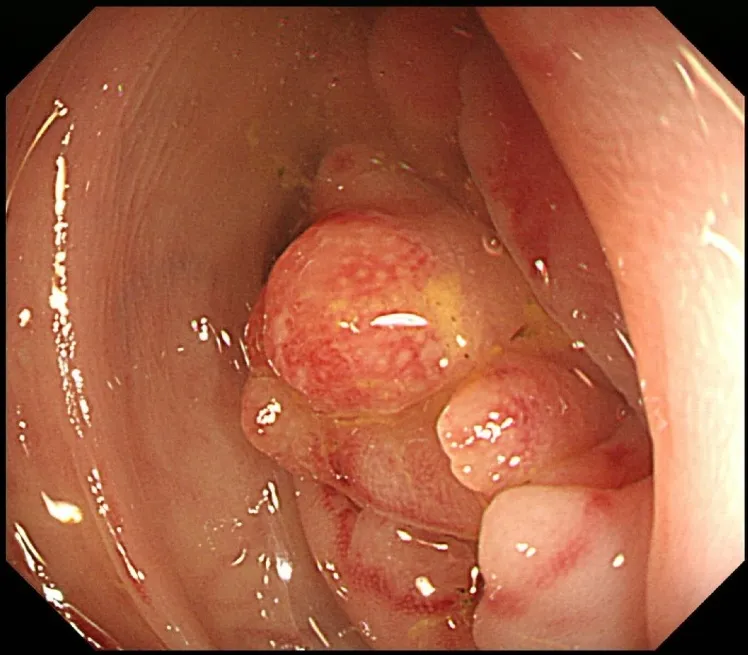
Colonoscopy revealed stenosis over the entire circumference of descending colon.
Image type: endoscopy (gi_endoscopy)